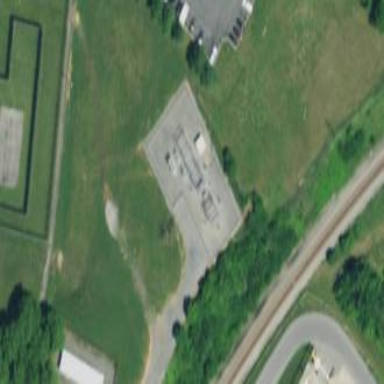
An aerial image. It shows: Power substation.